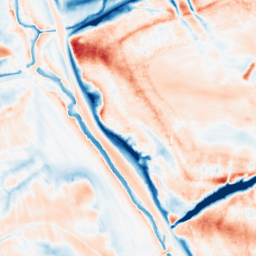
Category: classical
Decomposition family: gaussian_anisotropic
Decomposition parameters: sigma_x: 5
sigma_y: 10
Upsampling method: bilinear
Upsampling parameters: scale: 2
Upsampling scale: 2